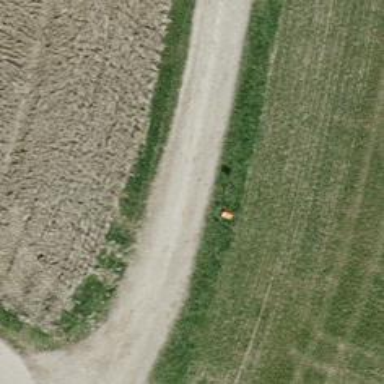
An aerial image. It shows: Aerial marker colored orange.